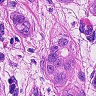
Metastatic tissue present: yes